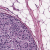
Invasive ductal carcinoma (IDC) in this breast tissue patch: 0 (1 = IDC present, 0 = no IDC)